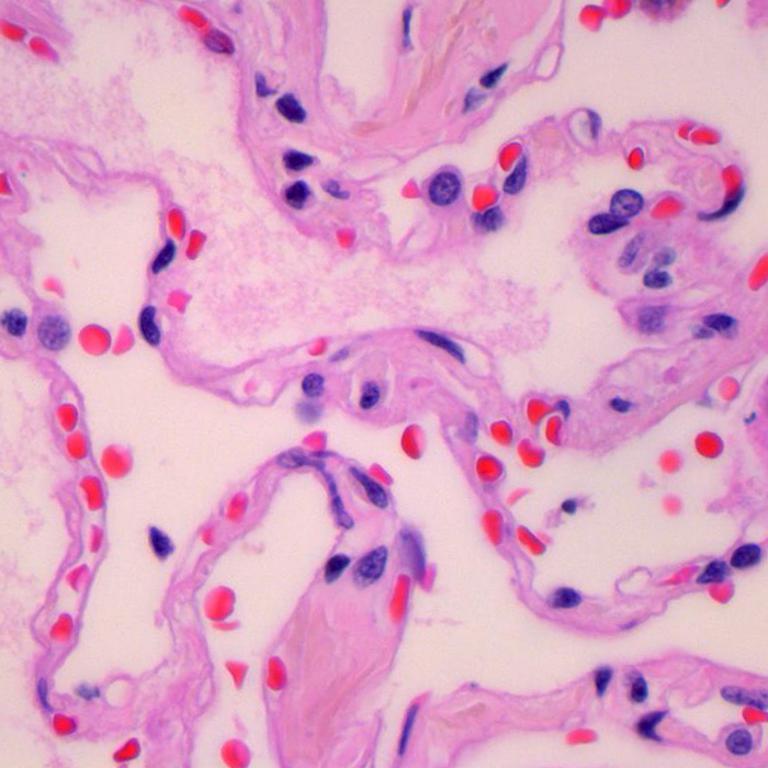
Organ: lung
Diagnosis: benign